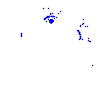
Particle: electron